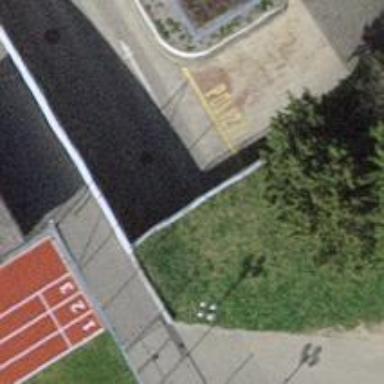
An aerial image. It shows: Parking area.